Question: There's so much information about how to have full page background images, but I can't work out how to achieve the same effect with '' tags and .
Yes, I have read the CSS tricks article on <URL>.
In my image below the red border is the viewport. Each image is part of an '<article>'. I want the effect of 'background-size: cover' but using an actual '' tag.

Example HTML:
'''
<article>
<figure class="bg">
<img src="http://placehold.it/600x400">
</figure>
</article>
<article>
<figure class="bg">
<img src="http://placehold.it/600x400">
</figure>
</article>
'''
<URL> has the effect I want, but it relies upon the fixed positioning and I can't get it to work without that:
'''
article {
min-height: 100%;
}
.bg {
position: fixed;
top: -50%;
left: -50%;
width: 200%;
height: 200%;
}
.bg img {
position: absolute;
top: 0;
left: 0;
right: 0;
bottom: 0;
margin: auto;
min-width: 50%;
min-height: 50%;
}
'''
The image needs to be centered inside it's container too (horizontally).
<URL>
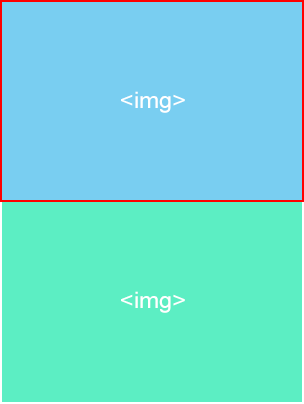
Answer: Ah it was actually simple. Just had to use absolute instead of fixed and have the parent ('article') relative with hidden overflow.
'''
article {
height: 100%;
position: relative;
overflow: hidden;
}
.bg {
position: absolute;
top: -50%;
left: -50%;
width: 200%;
height: 200%;
margin: 0;
}
.bg img {
position: absolute;
top: 0;
left: 0;
right: 0;
bottom: 0;
margin: auto;
min-width: 50%;
min-height: 50%;
}
'''
<URL>